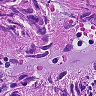
Metastatic tissue present: yes